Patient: sex F, age 54
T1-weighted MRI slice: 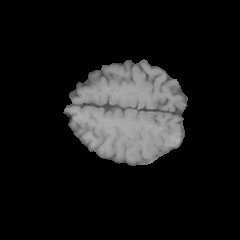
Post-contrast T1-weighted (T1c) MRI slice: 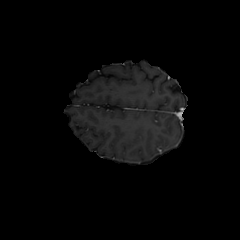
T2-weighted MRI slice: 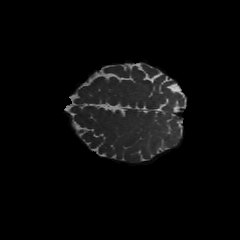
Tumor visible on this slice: no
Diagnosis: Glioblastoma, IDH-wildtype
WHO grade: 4